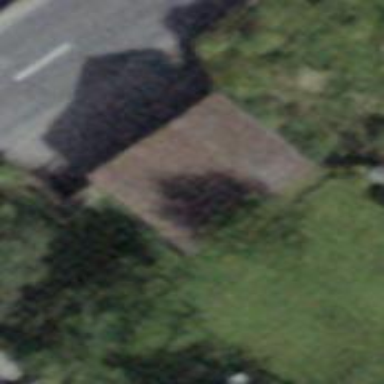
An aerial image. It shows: Garage.